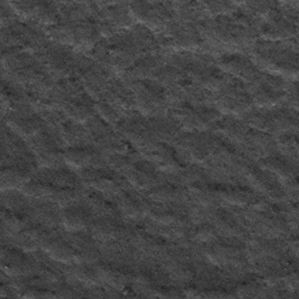
Label: frost